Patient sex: F
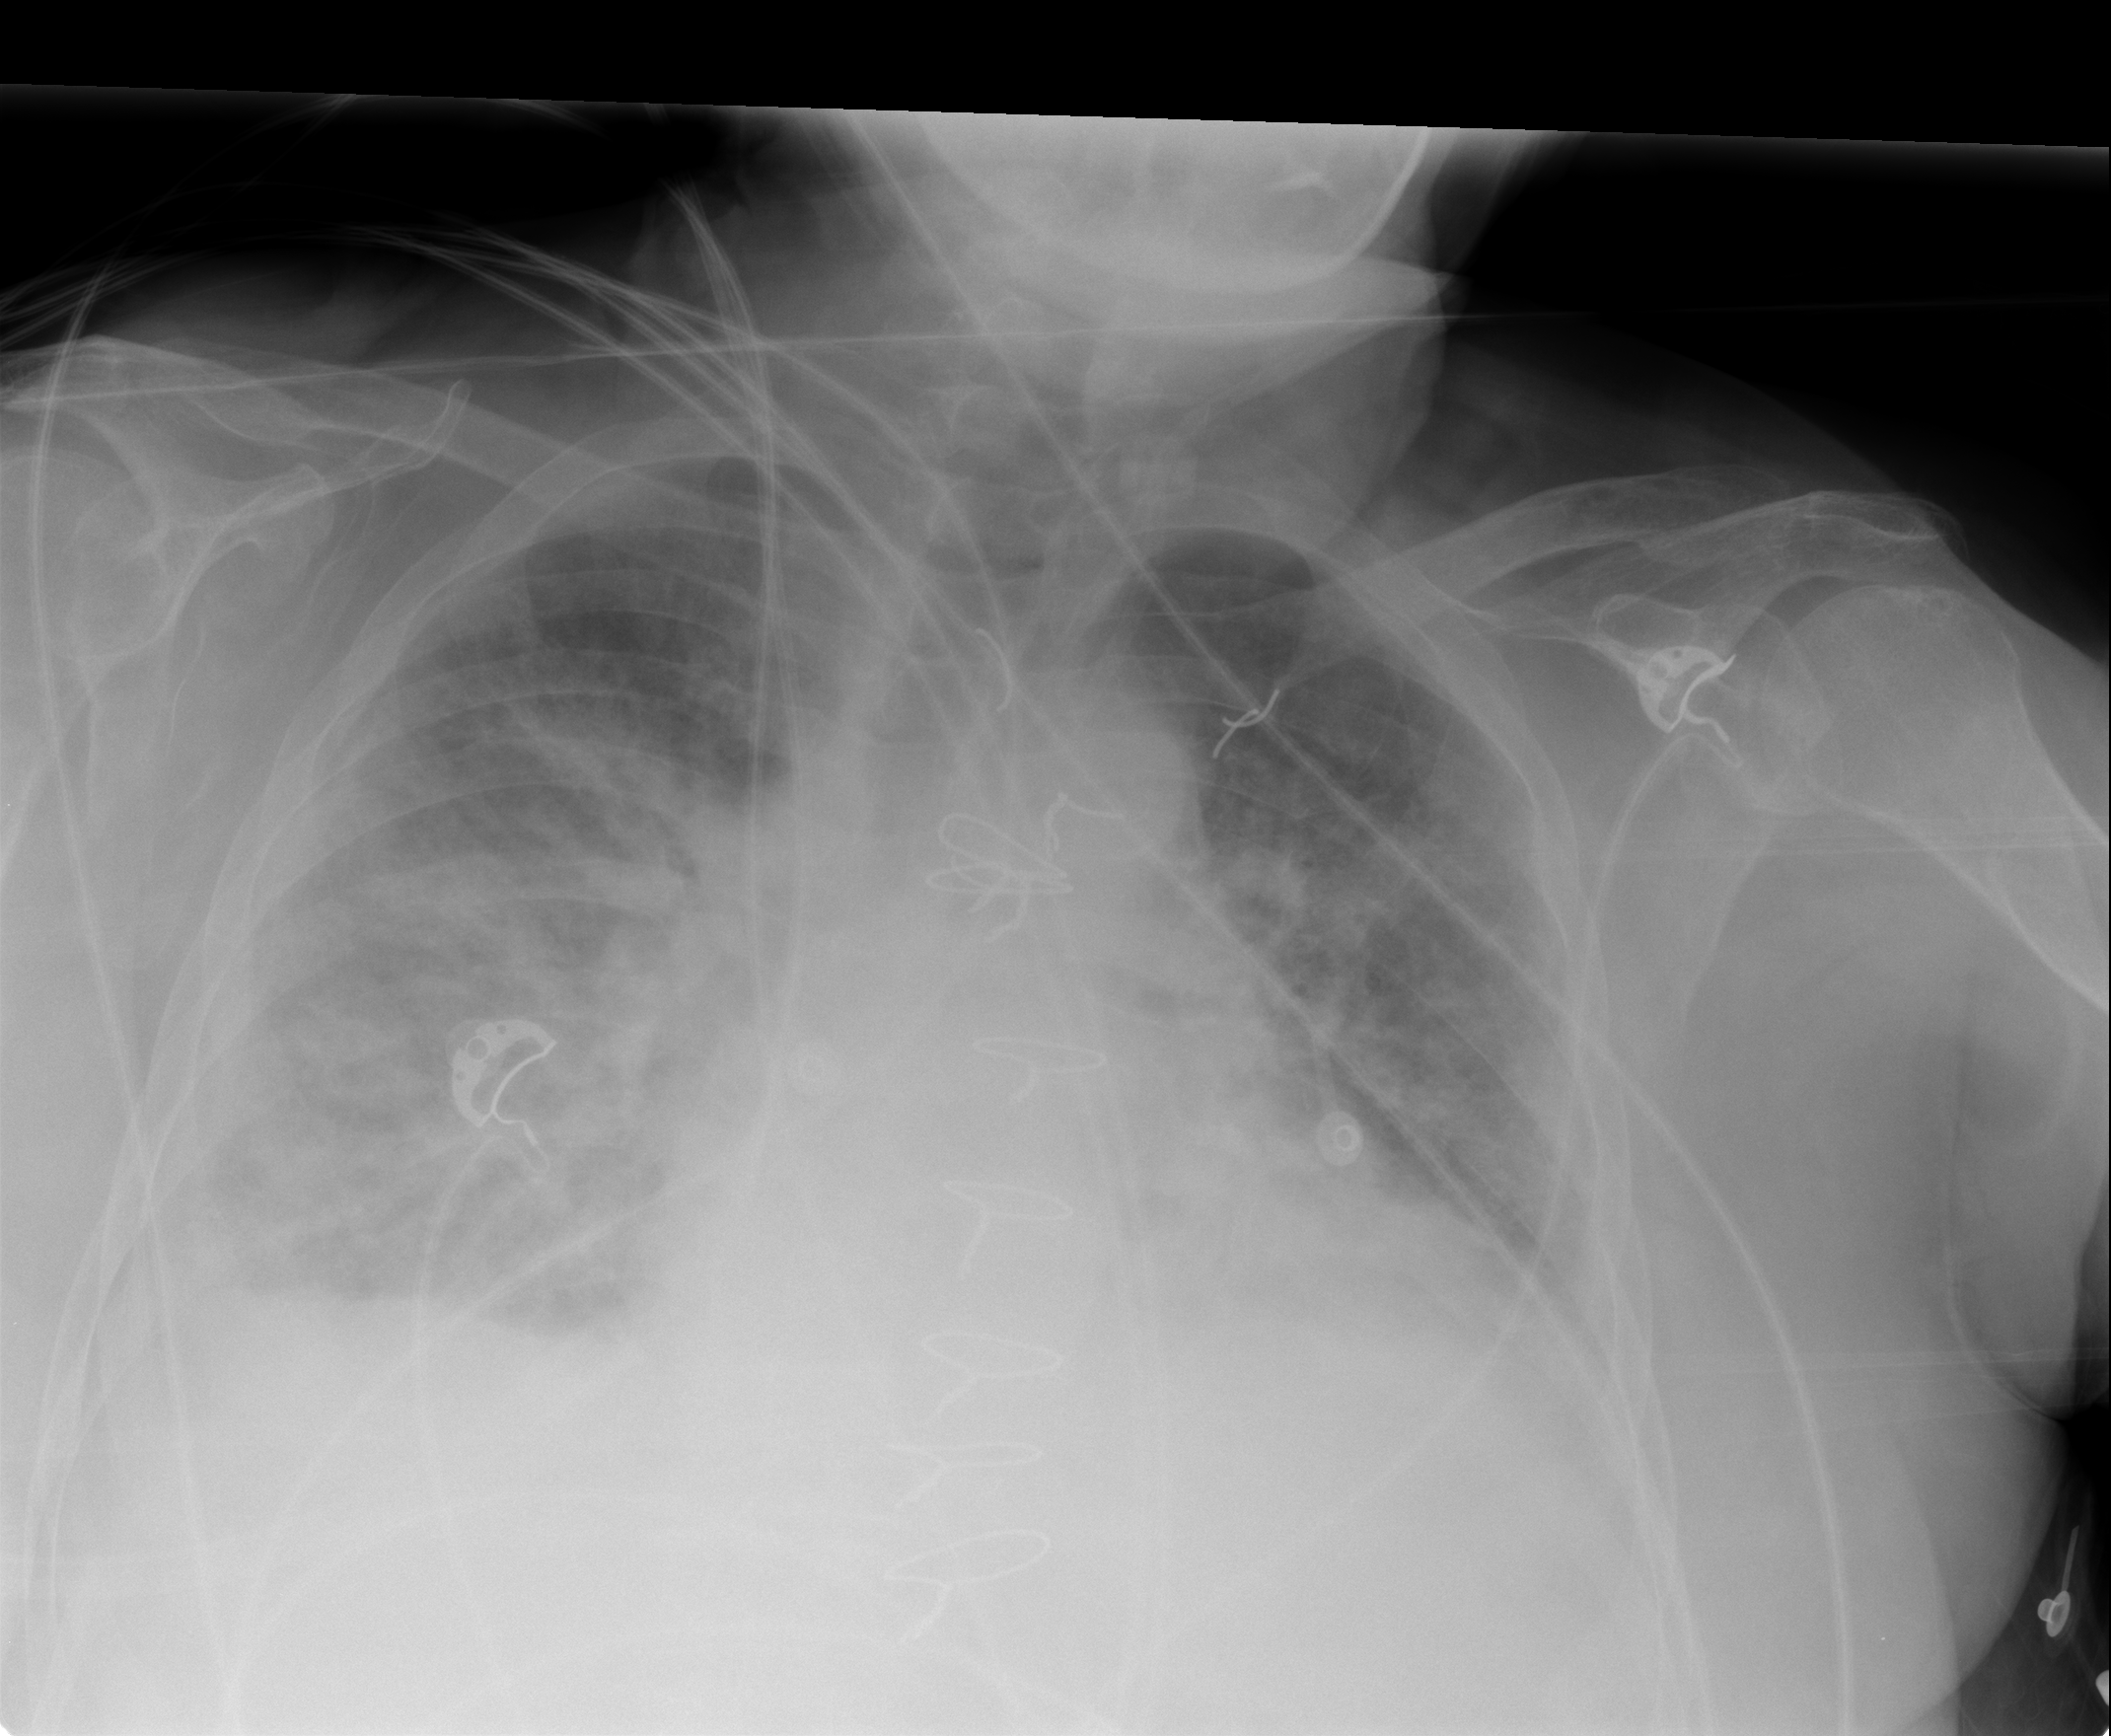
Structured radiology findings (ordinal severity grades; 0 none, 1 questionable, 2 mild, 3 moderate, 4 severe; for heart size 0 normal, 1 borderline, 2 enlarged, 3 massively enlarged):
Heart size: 2
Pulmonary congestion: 3
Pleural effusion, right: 3
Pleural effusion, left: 2
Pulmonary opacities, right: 4
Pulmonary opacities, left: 3
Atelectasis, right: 3
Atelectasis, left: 3